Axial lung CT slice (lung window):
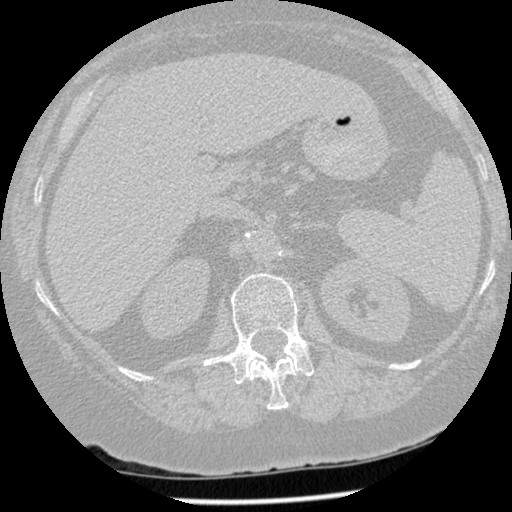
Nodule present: no